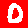
Digit: 0